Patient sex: M
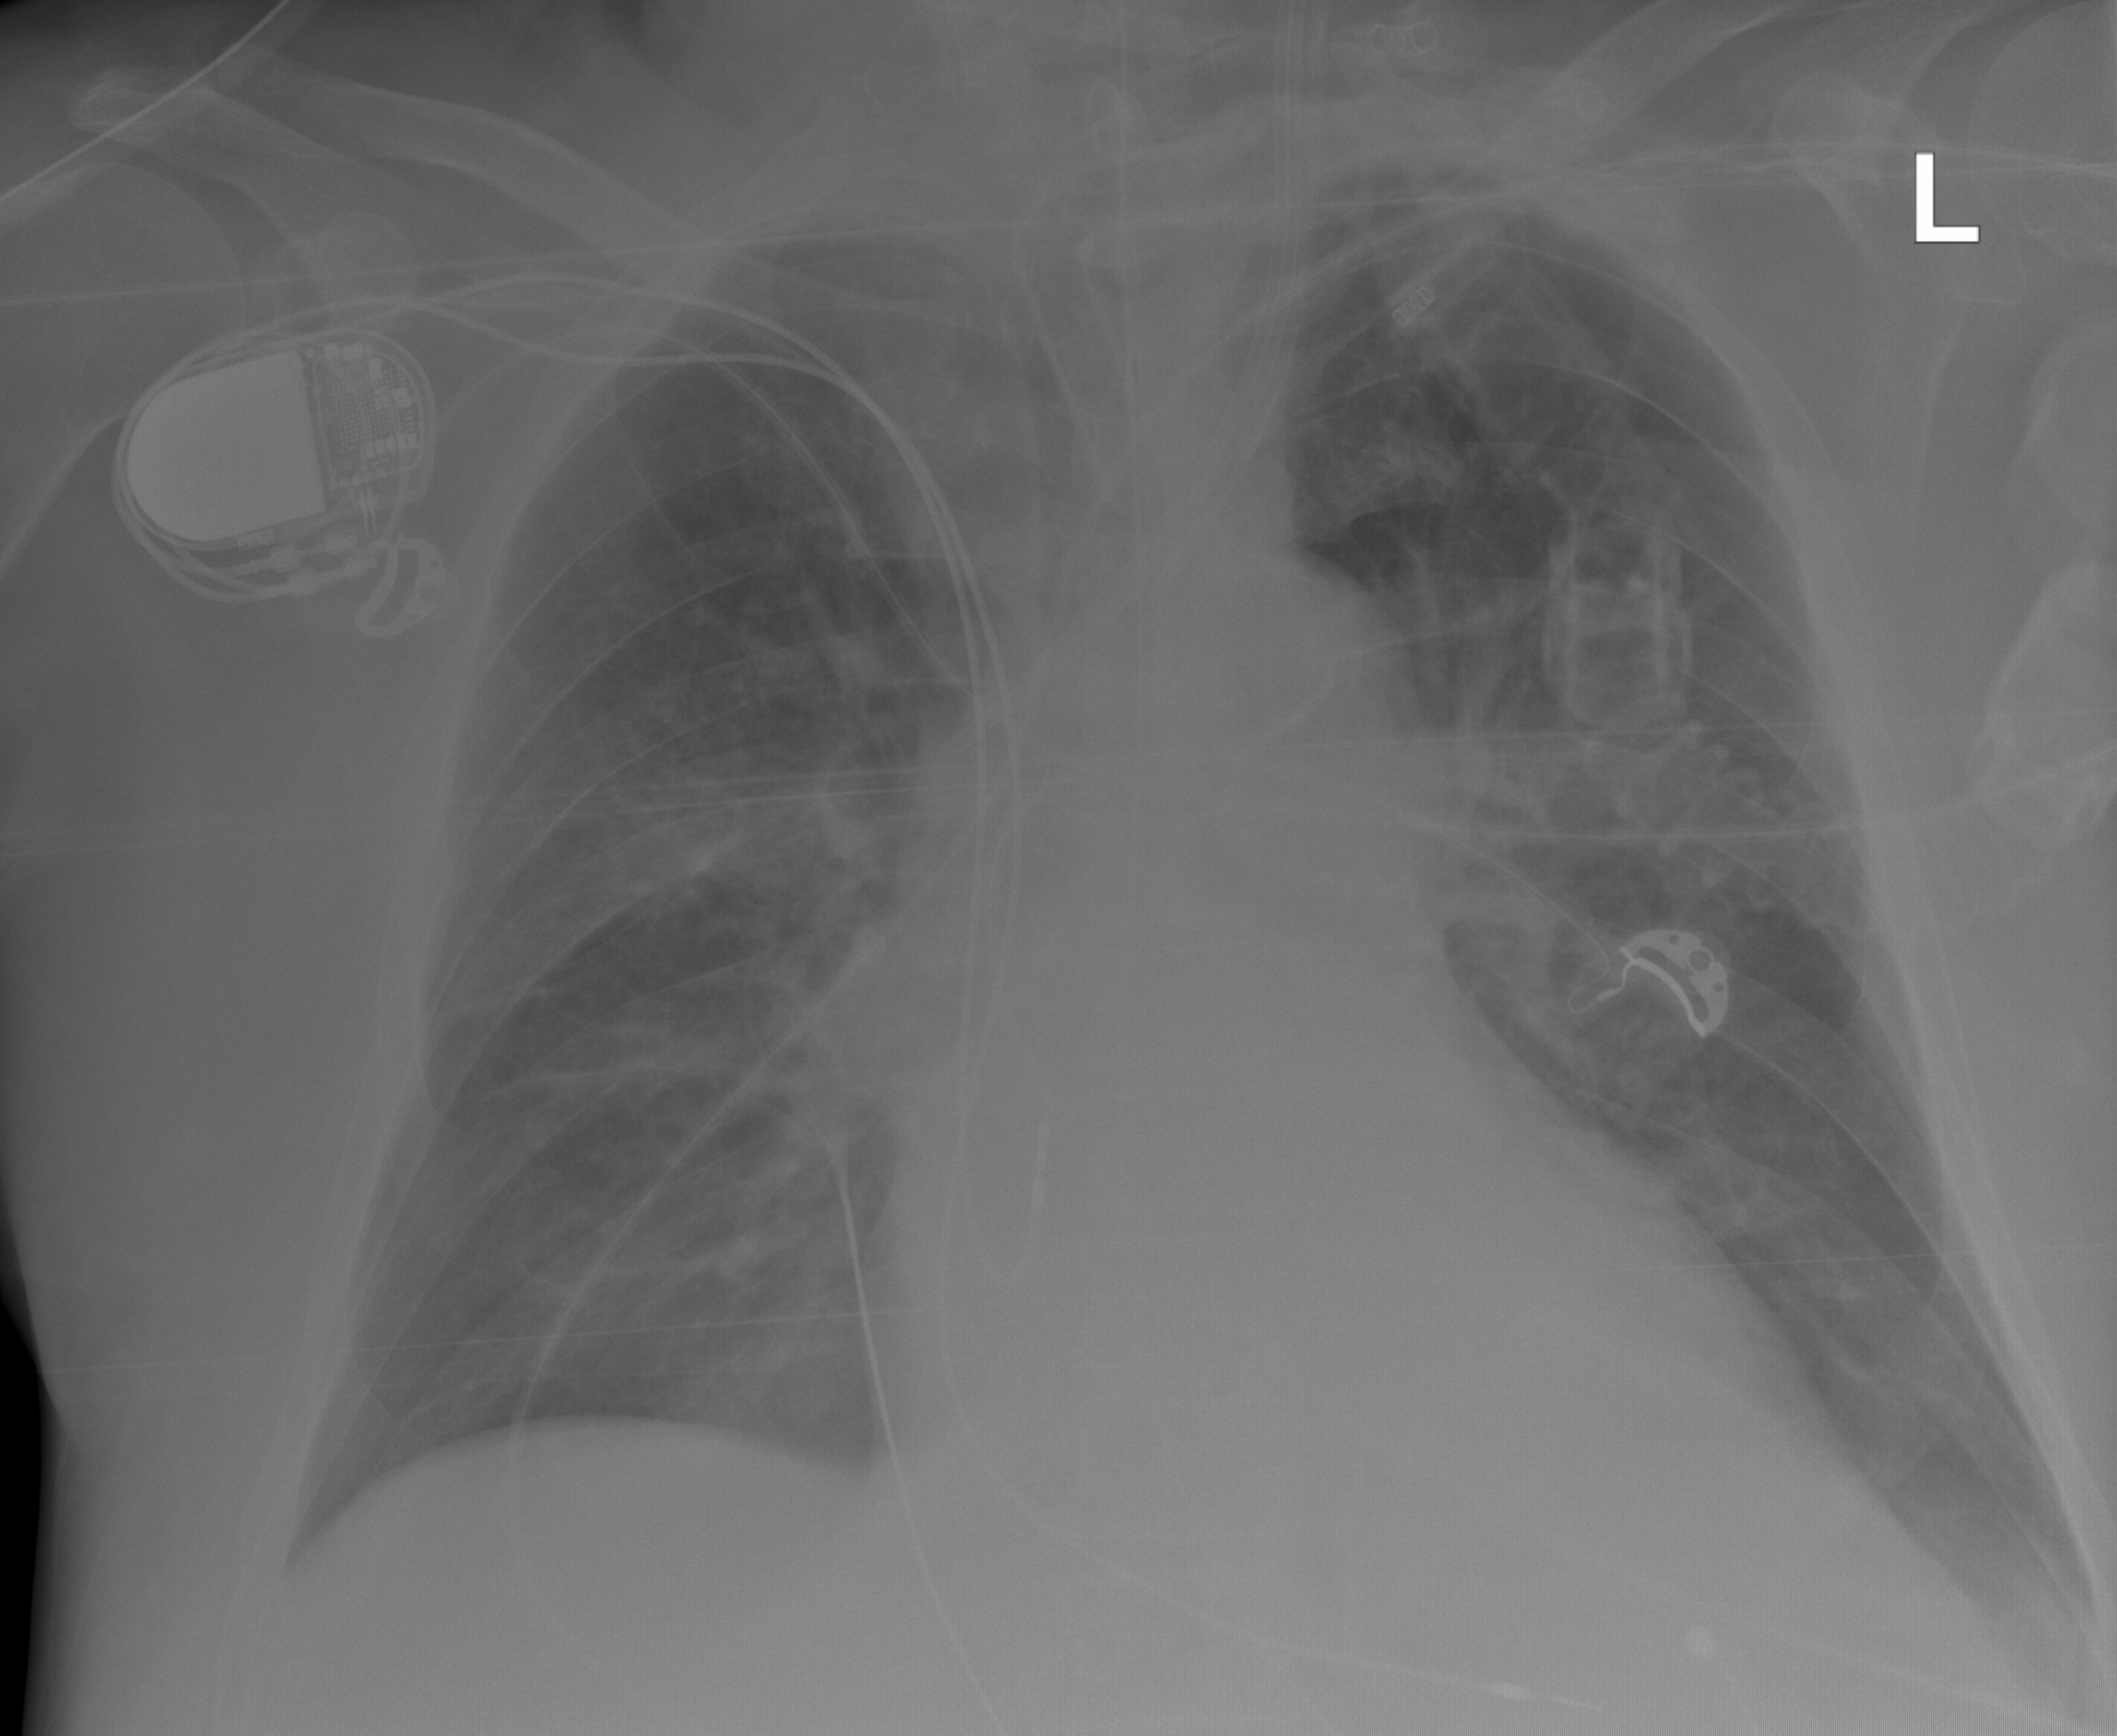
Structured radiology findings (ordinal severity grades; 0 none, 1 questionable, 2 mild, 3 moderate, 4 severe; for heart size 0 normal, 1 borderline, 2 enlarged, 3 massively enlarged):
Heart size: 0
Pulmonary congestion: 0
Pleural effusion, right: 0
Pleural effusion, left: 1
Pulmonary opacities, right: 0
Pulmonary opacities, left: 0
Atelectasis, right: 2
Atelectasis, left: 1